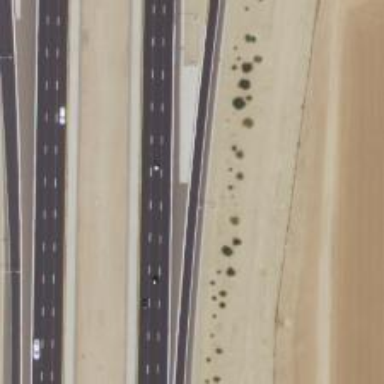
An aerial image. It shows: Asphalt motorway link.